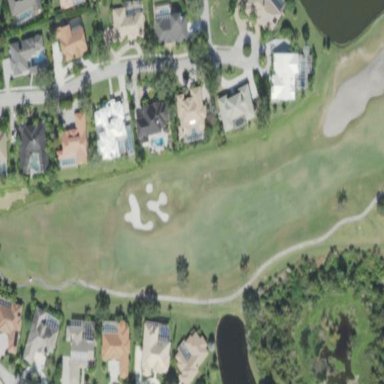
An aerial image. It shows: Area with grass used as rough in golf course.